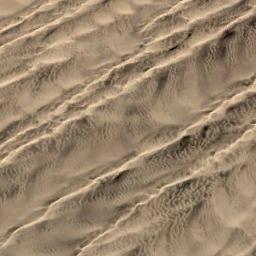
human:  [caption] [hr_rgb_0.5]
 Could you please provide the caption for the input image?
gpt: The desert is on the hill full of white sand .

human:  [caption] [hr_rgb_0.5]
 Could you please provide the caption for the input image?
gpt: There are some bare rocks in this desert .

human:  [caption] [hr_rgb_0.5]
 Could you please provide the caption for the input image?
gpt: This is a yellow desert with wavy stripes .

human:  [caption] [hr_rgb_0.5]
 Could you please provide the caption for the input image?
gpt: The desert has yellow sand and some transverse sand ridges .

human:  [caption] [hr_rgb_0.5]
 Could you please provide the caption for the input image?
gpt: A yellow desert with some stripes .